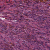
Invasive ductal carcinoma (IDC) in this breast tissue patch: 0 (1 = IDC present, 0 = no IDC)